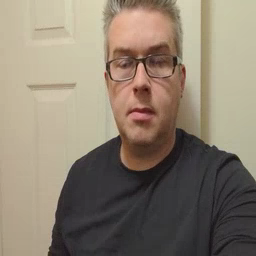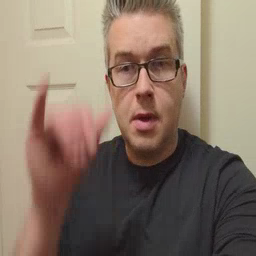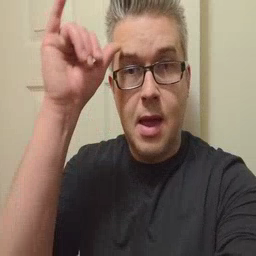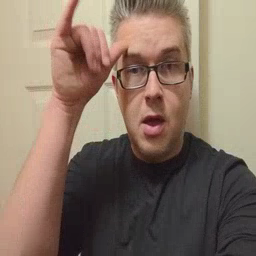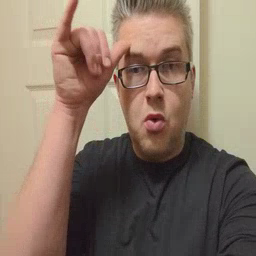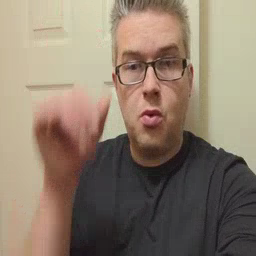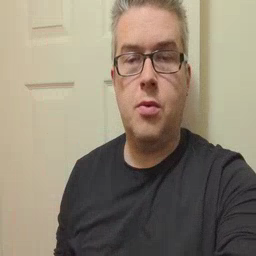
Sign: cow